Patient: sex F, age 54
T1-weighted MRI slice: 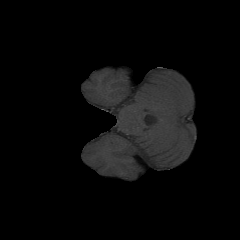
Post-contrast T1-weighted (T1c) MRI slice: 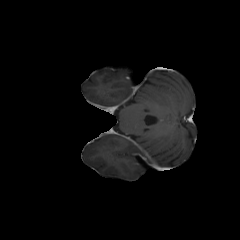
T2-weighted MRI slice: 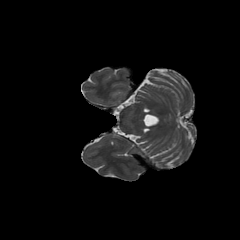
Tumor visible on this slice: no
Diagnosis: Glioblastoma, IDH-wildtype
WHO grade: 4